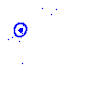
Particle: pion